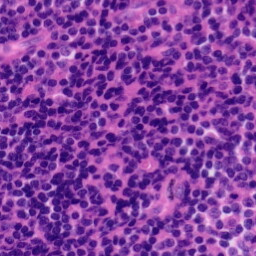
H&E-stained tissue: Tonsil